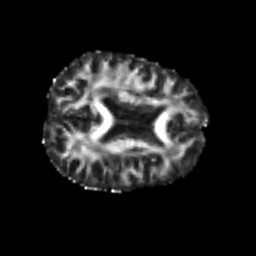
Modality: FA
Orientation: axial
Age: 63
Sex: female
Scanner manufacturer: siemens
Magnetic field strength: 3 T
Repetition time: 4.987 s
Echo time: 0.0792 s